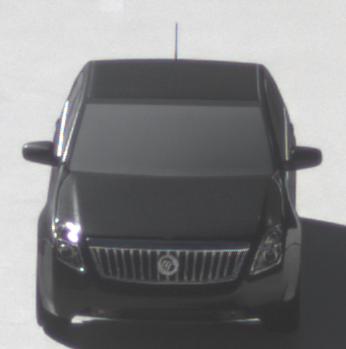
Make: Mercury
Model: Milan
Detailed model: -
Model produced from: 2009
Model produced until: 2010
Doors: 4
Color: black
Road condition: wet road
Daytime: morning or afternoon
Contrast: high contrast